Question: I'm working on a software solution for a small workflow editor. For this I created an own 'JPanel' with some functionality like deleting itself or editing the main information.
This is how it looks:

The point is, that i need a dynamic connector like a arrow or something like that.
I tried it with drawline but its not dynamic and looks not well. I mean if I move one of the boxes so the drawed line have to change its position too.
The boxes in the big 'JPanel' are movable and resizable. The connection point right and left are 'JButton's. The structure is that any outgoing connections startes from the right and incomes to the left 'JButton'.
Any ideas how to set it up?
I can't post much of the source code, because the software is for a company.
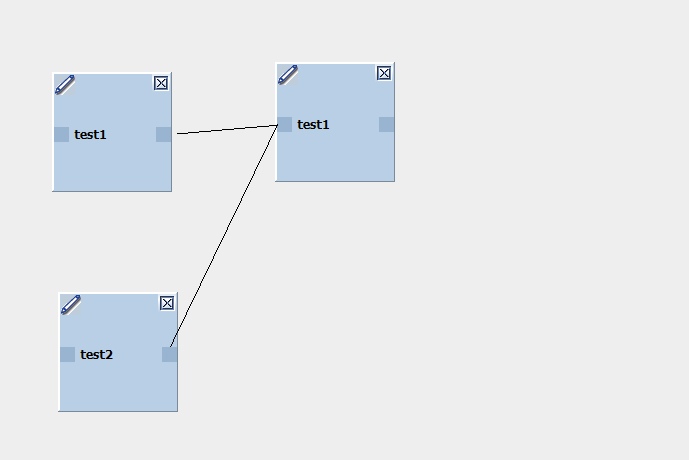
Answer: Did you convert 'Graphics' object to <URL>? i.e
'''
Graphics2D g2d=(Graphics2D)g;
g2d.setRenderingHint(RenderHints.KEY_ANTIALIASING,RenderHints.VALUE_ANTIALIASING _ON);
'''
This will add some nice <URL> effects and might make the line appearance straighter.
Also increasing the stroke width via <URL> will make the jaggeder edges disappear as its now thicker.
See this example (press, drag and release mouse to create a line):
With 'g2d.setRenderingHint(..)' and 'g2d.setStroke(..)' within 'paintComponent(..)' commented out:

With 'g2d.setRenderingHint(..)' and 'g2d.setStroke(..)' uncommented:

'''
import java.awt.BasicStroke;
import java.awt.Color;
import java.awt.Dimension;
import java.awt.Graphics;
import java.awt.Graphics2D;
import java.awt.Point;
import java.awt.RenderingHints;
import java.awt.event.MouseAdapter;
import java.awt.event.MouseEvent;
import java.awt.geom.Line2D;
import javax.swing.JFrame;
import javax.swing.JPanel;
import javax.swing.SwingUtilities;
public class Test {
public static void main(String[] args) {
SwingUtilities.invokeLater(new Runnable() {
@Override
public void run() {
Test gui = new Test();
}
});
}
public Test() {
initComponents();
}
private void initComponents() {
JFrame frame = new JFrame("Line Demo");
frame.setDefaultCloseOperation(JFrame.EXIT_ON_CLOSE);
frame.add(new MyPanel());
frame.pack();
frame.setVisible(true);
}
}
class MyPanel extends JPanel {
Point point1;
Point point2;
Line2D line2d;
public MyPanel() {
addMouseListener(new MouseAdapter() {
@Override
public void mousePressed(MouseEvent me) {
super.mousePressed(me);
point1 = me.getPoint();
}
});
addMouseMotionListener(new MouseAdapter() {
@Override
public void mouseDragged(MouseEvent me) {
super.mouseDragged(me);
point2 = me.getPoint();
line2d = new Line2D.Double(point1, point2);
repaint();
}
});
}
@Override
public Dimension getPreferredSize() {
return new Dimension(300, 300);
}
@Override
public void paintComponent(Graphics g) {
super.paintComponent(g);
Graphics2D g2d = (Graphics2D) g;
//Set anti-alias!
g2d.setRenderingHint(RenderingHints.KEY_ANTIALIASING,
RenderingHints.VALUE_ANTIALIAS_ON);
if (point1 != null && point2 != null) {
g2d.setPaint(Color.RED);
g2d.setStroke(new BasicStroke(1.5f));//set stroke size
g2d.draw(line2d);
}
}
}
'''
If above does not help, posting an SSCCE would enable us to test and see what could be at fault/make it better.